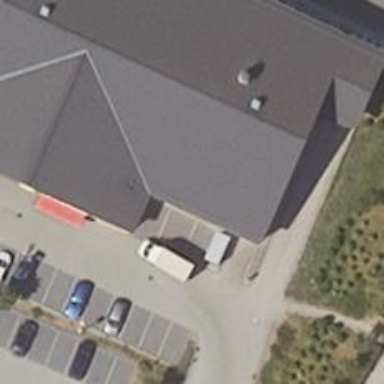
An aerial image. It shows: Bakery.